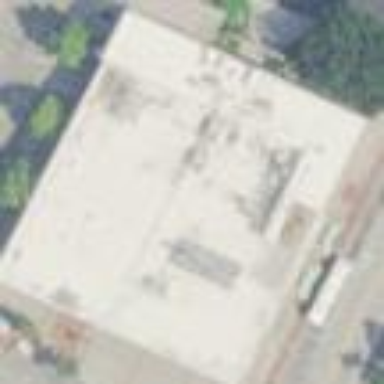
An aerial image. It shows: Commercial building serving as public transport station.